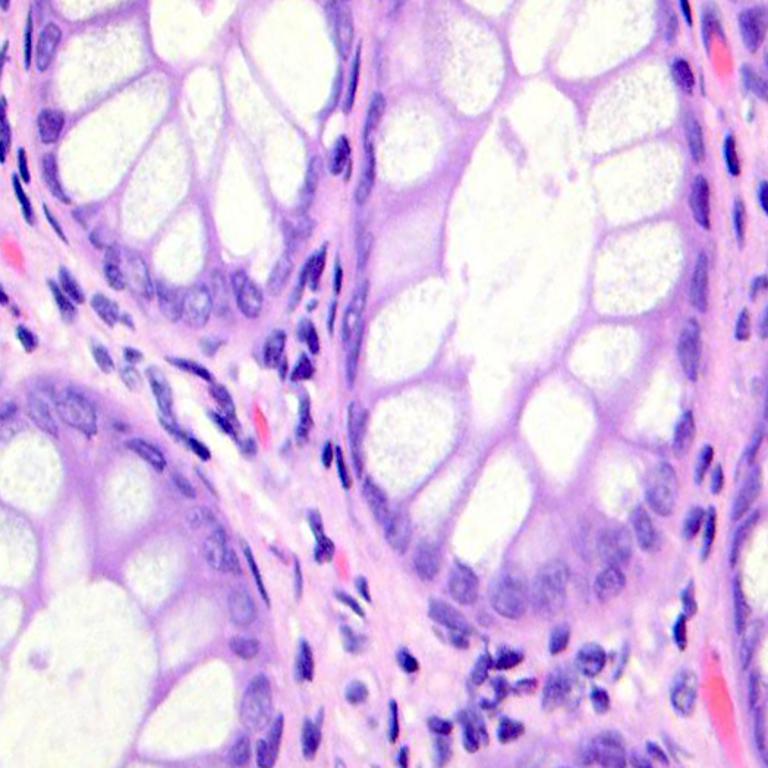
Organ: colon
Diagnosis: benign